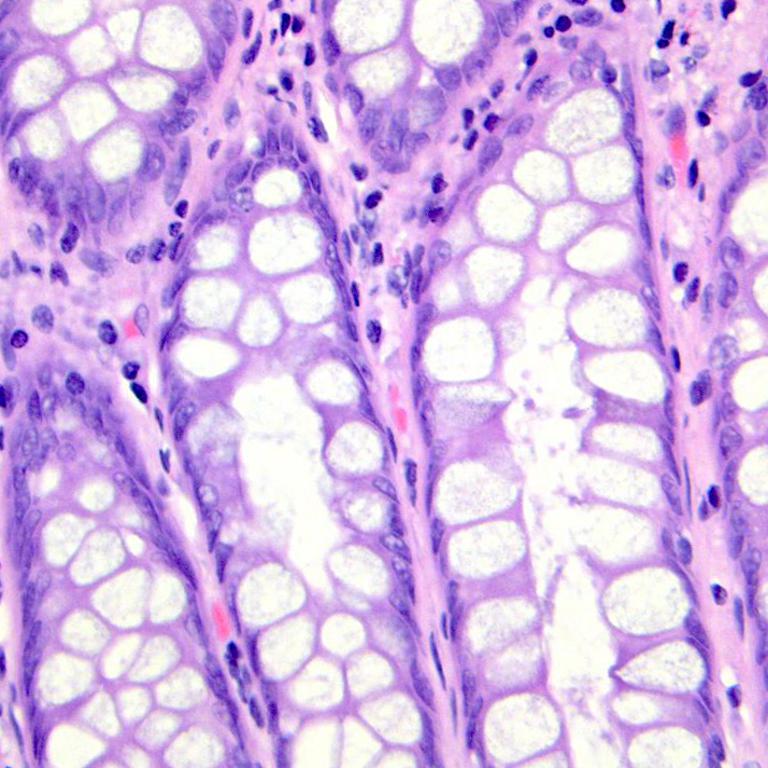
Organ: colon
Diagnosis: benign